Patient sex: M
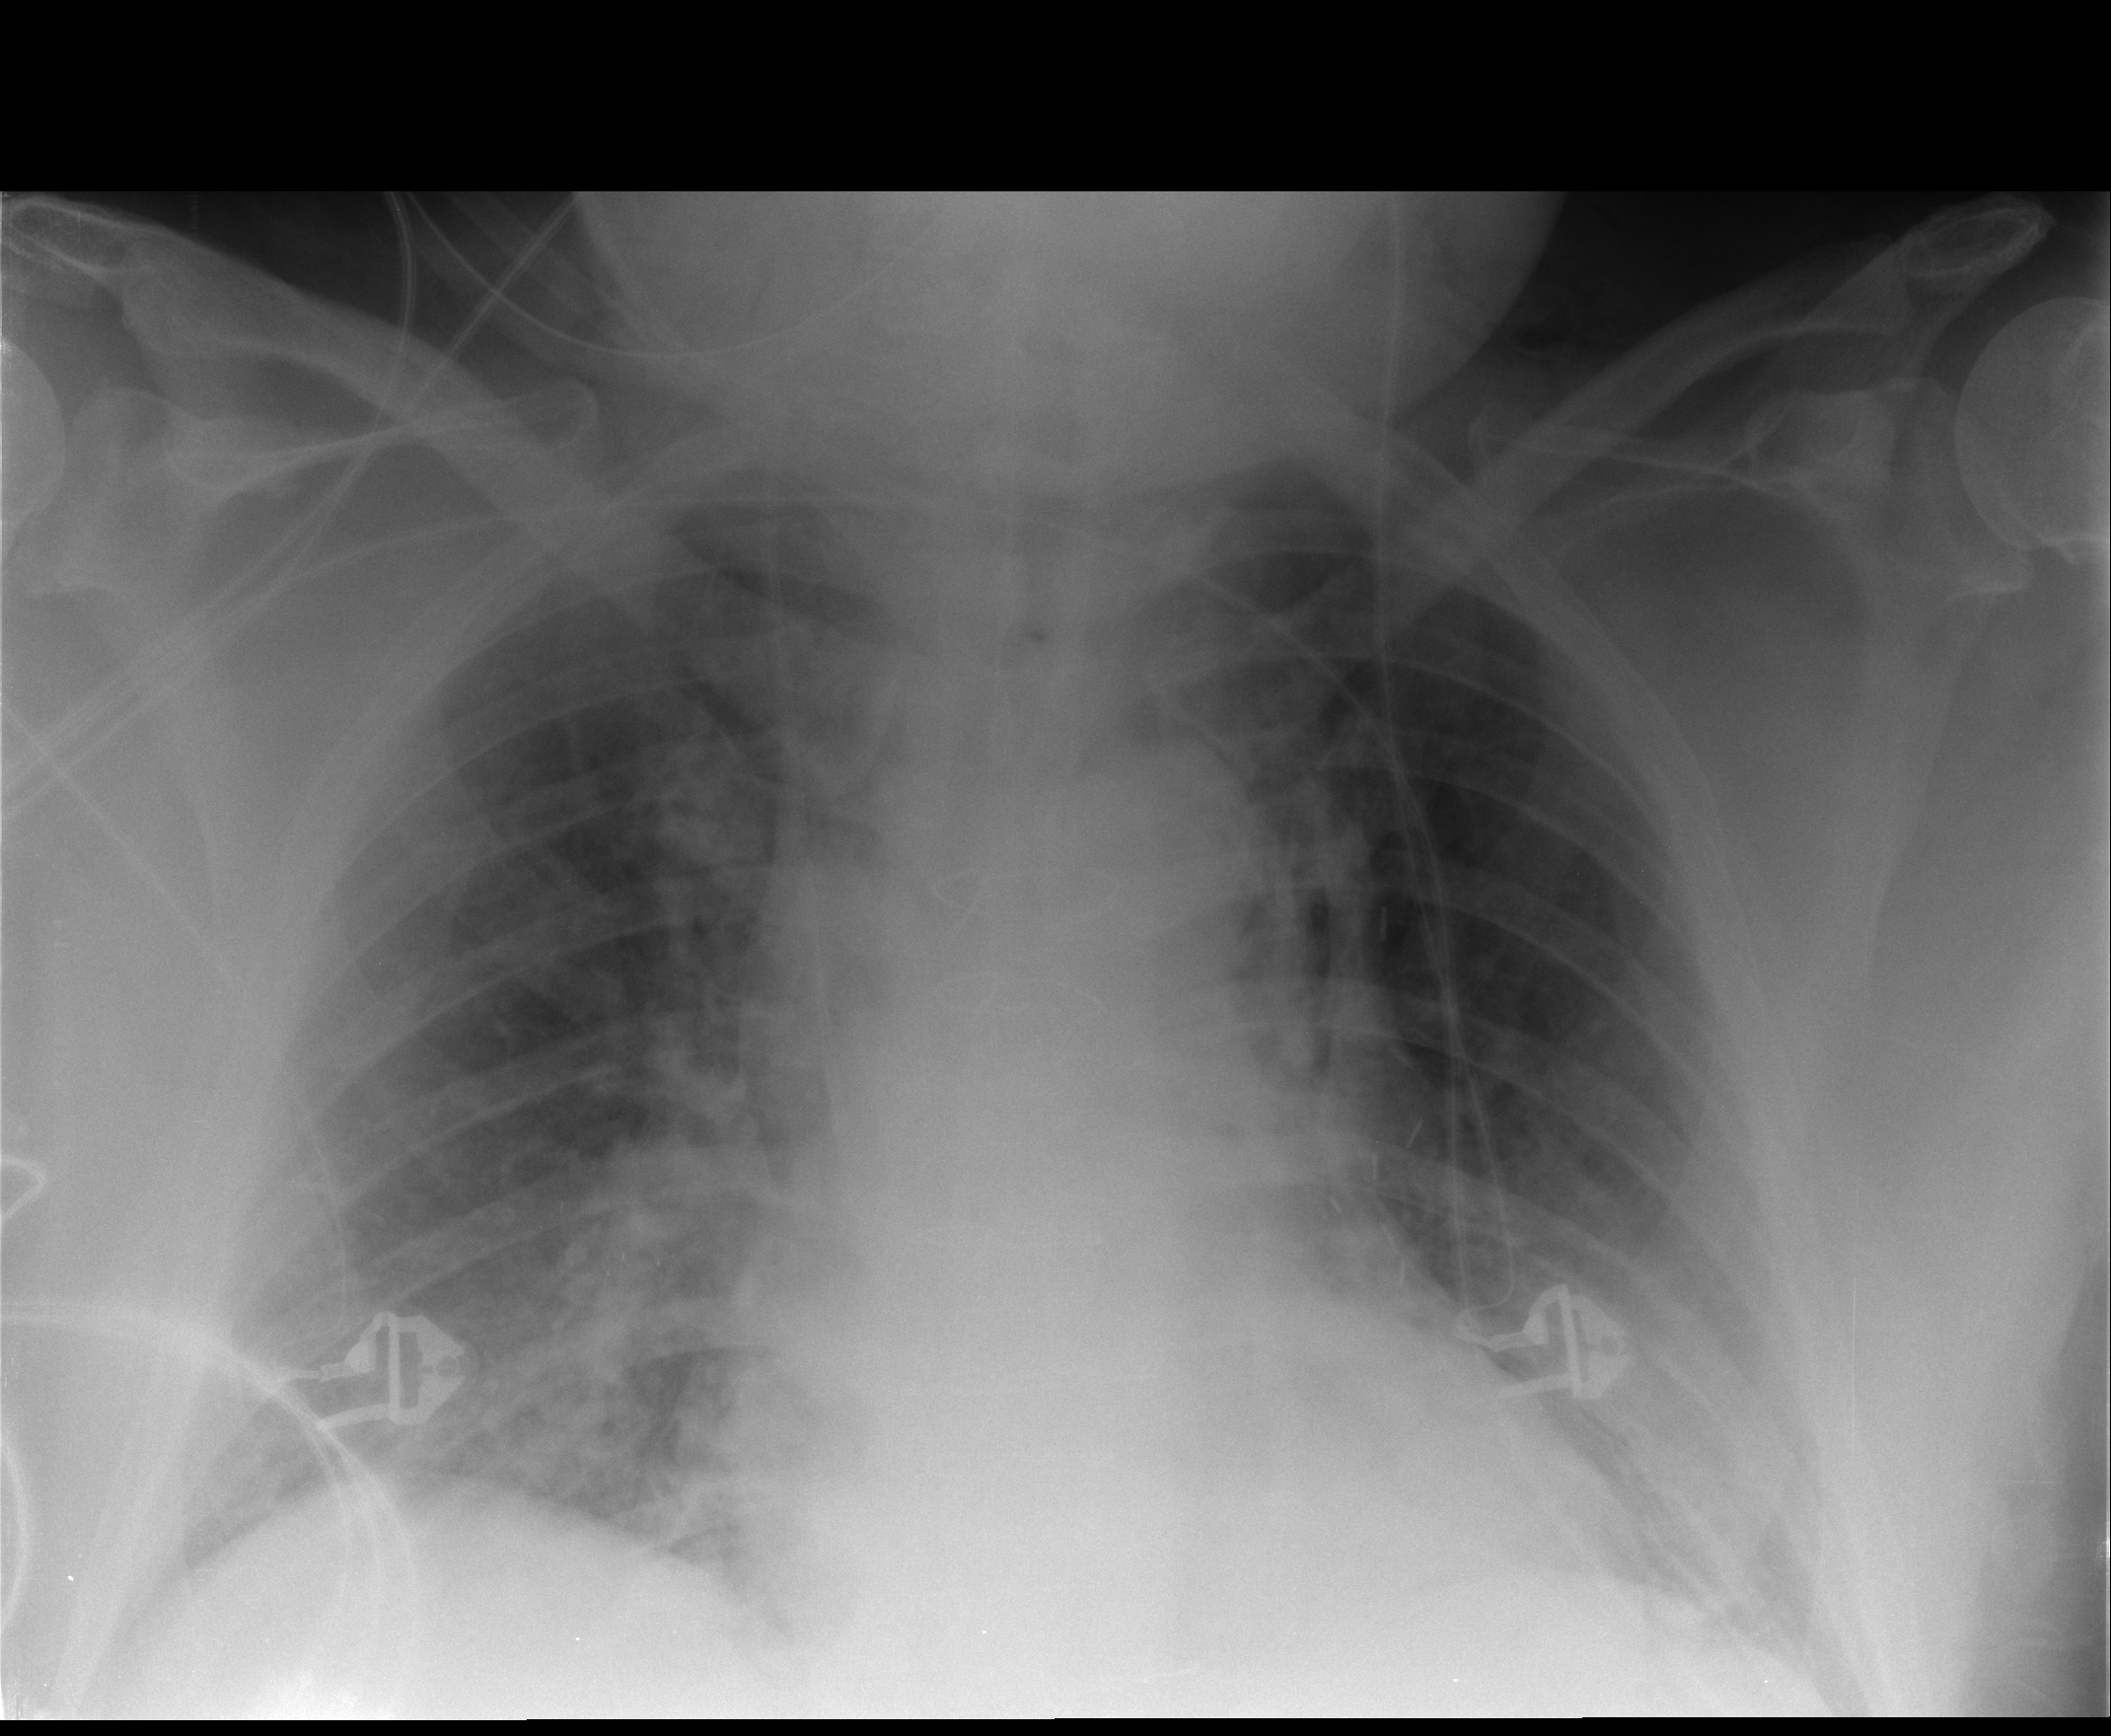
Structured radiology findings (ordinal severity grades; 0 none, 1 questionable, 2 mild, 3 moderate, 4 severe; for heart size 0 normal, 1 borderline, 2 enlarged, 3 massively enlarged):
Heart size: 2
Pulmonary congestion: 2
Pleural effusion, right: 2
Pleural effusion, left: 0
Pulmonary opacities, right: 2
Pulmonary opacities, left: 2
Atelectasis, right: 2
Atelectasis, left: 3